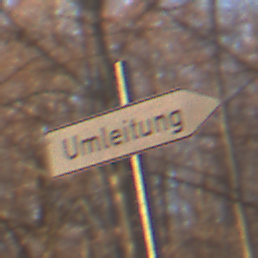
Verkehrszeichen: UmleitungswegweiserRechtsweisend
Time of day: SunriseSunset
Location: Outdoor (Nature)
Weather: Clear
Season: Autumn
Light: Natural